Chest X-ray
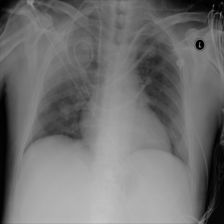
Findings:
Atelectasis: negative
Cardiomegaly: negative
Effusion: negative
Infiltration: negative
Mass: negative
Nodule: positive
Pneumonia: negative
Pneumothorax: negative
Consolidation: negative
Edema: negative
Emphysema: negative
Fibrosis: negative
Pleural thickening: negative
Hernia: negative